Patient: sex F, age 58
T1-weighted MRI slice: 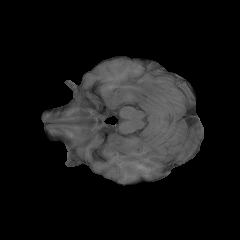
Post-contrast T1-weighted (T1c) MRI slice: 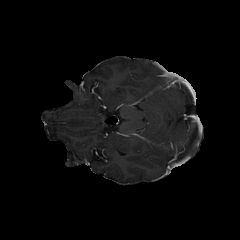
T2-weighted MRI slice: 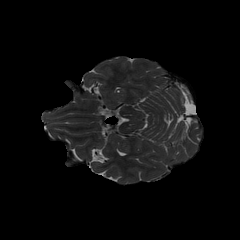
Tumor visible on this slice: no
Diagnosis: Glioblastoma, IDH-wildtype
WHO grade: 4